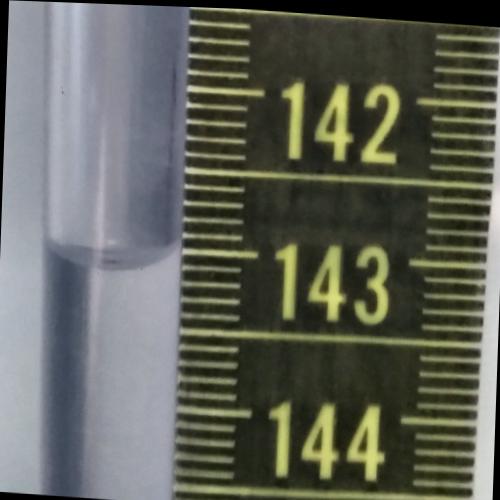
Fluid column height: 143.1 cm